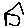
Label: house